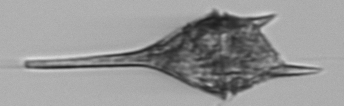
Label: Tripos_lineatus